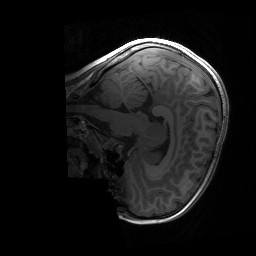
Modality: T1w
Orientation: sagittal
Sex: male
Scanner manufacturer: siemens
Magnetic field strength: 3 T
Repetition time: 1.9 s
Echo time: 0.00243 s